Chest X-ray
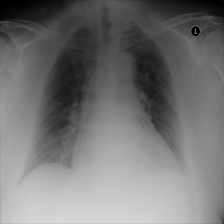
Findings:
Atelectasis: negative
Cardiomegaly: negative
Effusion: negative
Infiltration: negative
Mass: negative
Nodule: negative
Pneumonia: negative
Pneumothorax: negative
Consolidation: negative
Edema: negative
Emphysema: negative
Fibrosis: negative
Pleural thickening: negative
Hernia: negative